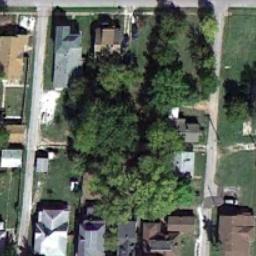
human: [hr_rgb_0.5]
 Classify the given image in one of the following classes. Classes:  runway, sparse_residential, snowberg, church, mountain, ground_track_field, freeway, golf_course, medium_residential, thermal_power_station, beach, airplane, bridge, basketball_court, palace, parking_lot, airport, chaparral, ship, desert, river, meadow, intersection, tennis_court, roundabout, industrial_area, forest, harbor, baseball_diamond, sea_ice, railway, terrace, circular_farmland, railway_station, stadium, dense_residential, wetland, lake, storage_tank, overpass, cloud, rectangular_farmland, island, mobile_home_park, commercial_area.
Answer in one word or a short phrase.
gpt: medium_residential